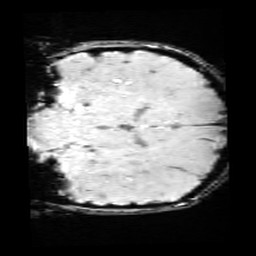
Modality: SWI
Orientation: coronal
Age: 11
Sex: male
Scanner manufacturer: siemens
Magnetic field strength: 3 T
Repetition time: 0.027 s
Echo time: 0.02 s